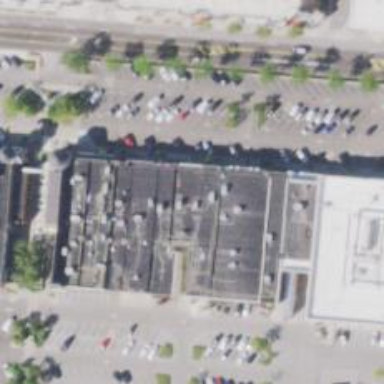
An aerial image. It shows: Fitness centre on leisure land.